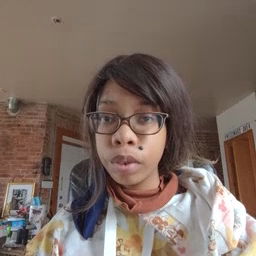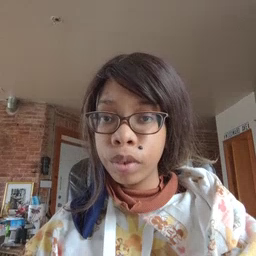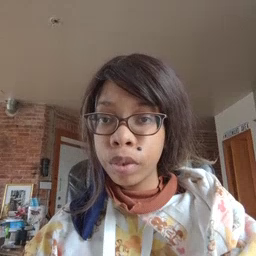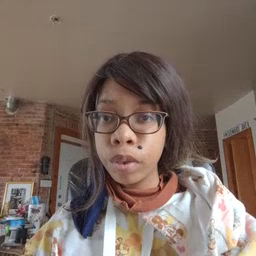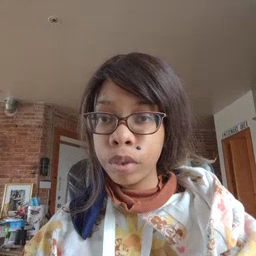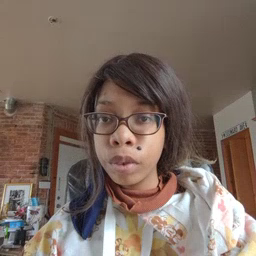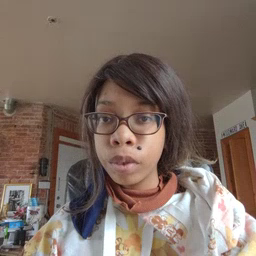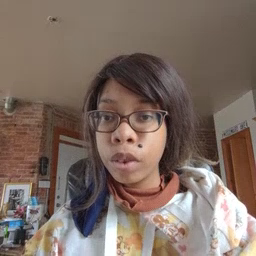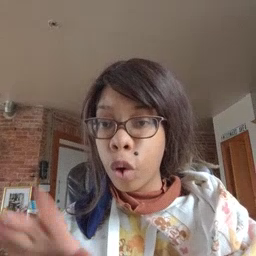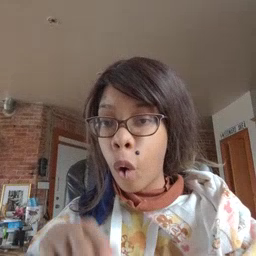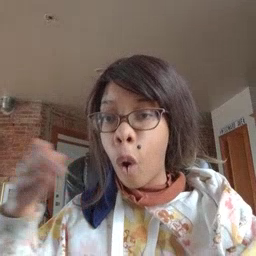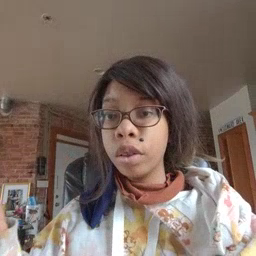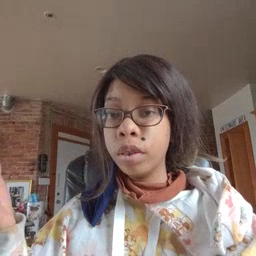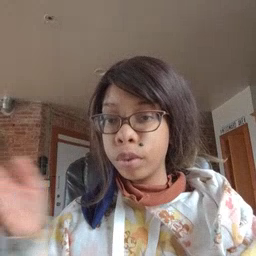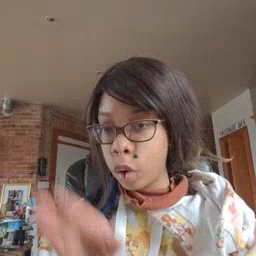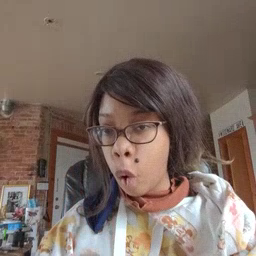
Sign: open